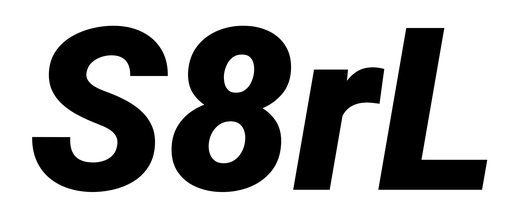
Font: Roboto-Italic_Black_Italic